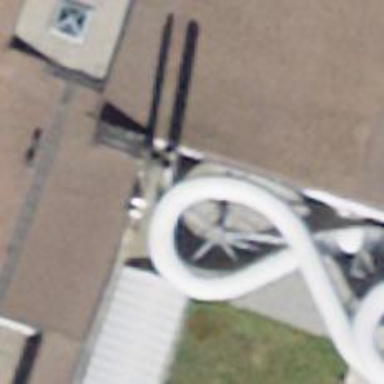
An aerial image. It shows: Water slide attraction.